Field crop: maize
Growth stage: 2
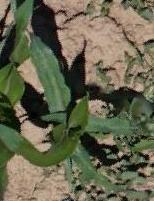
Species: maize